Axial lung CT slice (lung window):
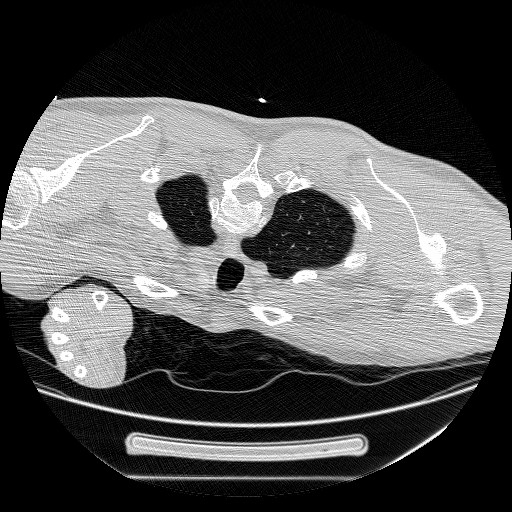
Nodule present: no